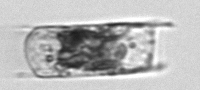
Label: Hemiaulus